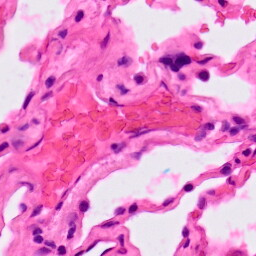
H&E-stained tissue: Lung